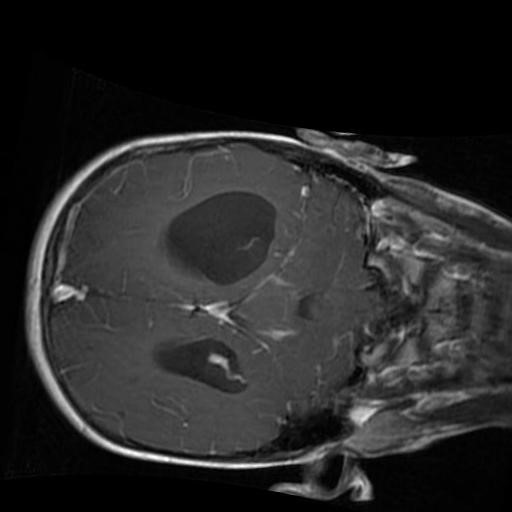
Label: brain_glioma